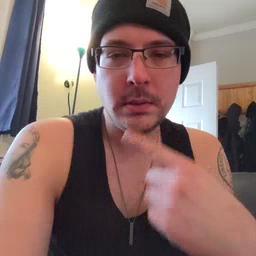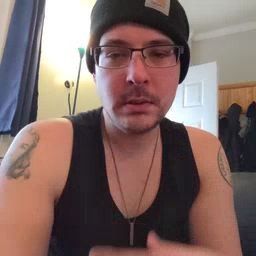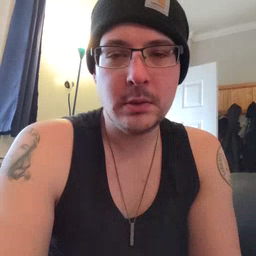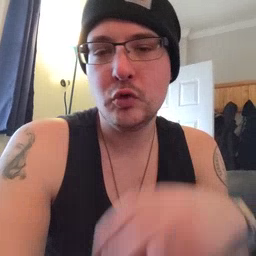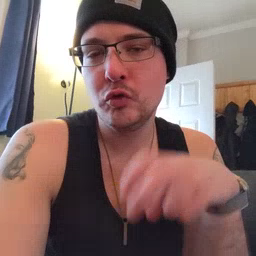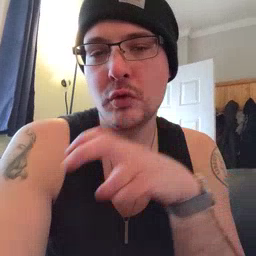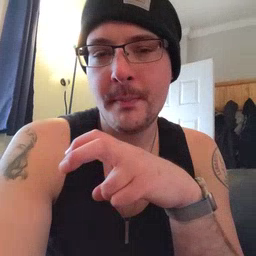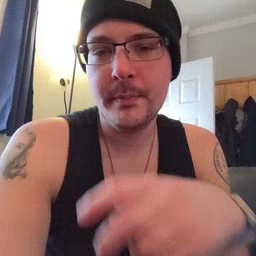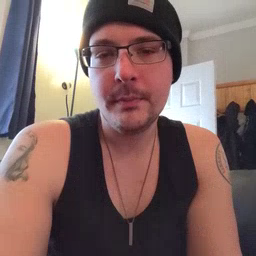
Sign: jump